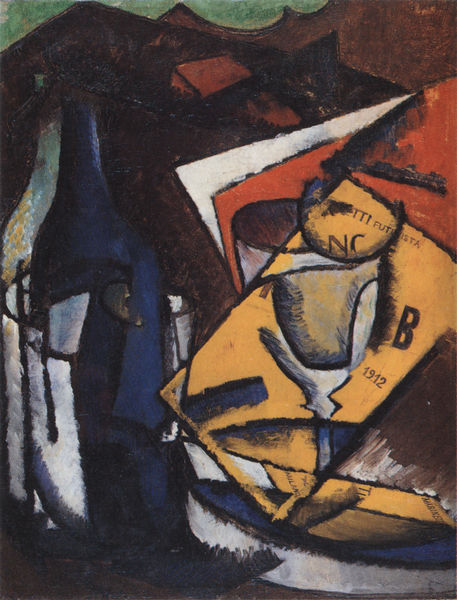
Titel: Zang Tumb Tumb
Künstler: Ottone Rosai
Standort: Milano
Institution: Pinacoteca di Brera
Schlagwörter: blau, dunkel, schatten, weiß, gelb, grün, kubismus, kubistisch, braun, glas, grau, hell, licht, orange, raum, schwarz, tisch, rot, expressionismus, flasche, zerrissen, öl, blatt, kreis, stilleben, stillleben, hellblau, schrift, papier, bogen, perspektive, abstrakt, fläche, modern, farbe, formen, linien, striche, collage, aufsicht, kante, buch, futuristisch, linie, text, zeitung, buchstaben, kollage, würfel, jahr, picasso, objekt, objekte, trinkglas, gegenstände, grundfarben, abstarkt, überschneidung, braque, george braque, futurista, ölgemalde